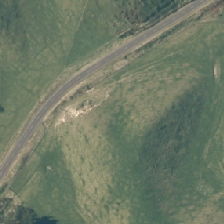
Land cover: deciduous_hardwood